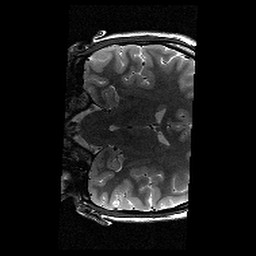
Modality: T2w
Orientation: coronal
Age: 14
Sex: female
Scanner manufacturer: siemens
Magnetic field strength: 3 T
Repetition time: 9.23 s
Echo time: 0.067 s